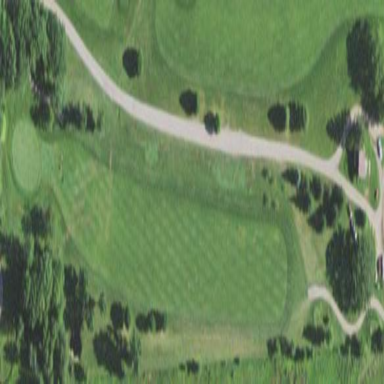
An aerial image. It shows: Area of rough grass used for golf.